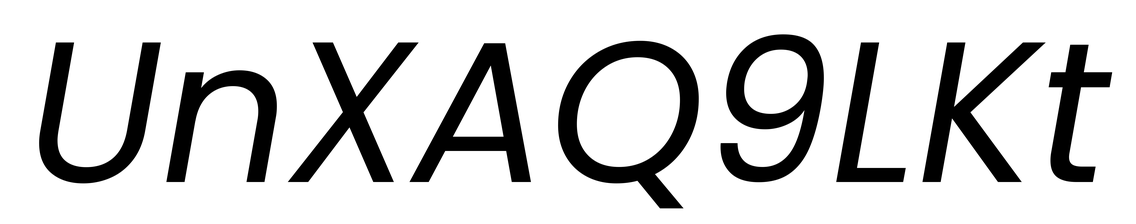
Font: Poppins-Italic